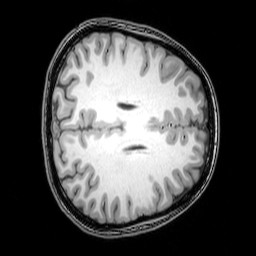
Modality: T1w
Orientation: axial
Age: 26
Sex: female
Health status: healthy
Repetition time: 0.081 s
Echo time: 0.037 s